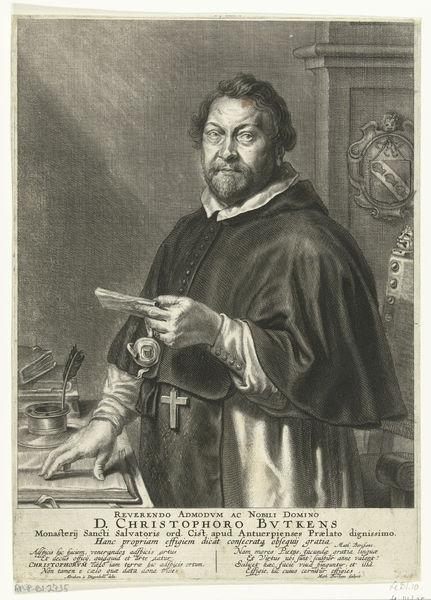
Titel: Portret van Christoph Butkens
Künstler: Mattheus Borrekens
Standort: Amsterdam
Institution: Rijksmuseum
Schlagwörter: cardinal, chair, church, cleric, hands, priest, white, black, collar, dark, face, gray, nose, old, portrait, robe, table, wall, print, feather, hand, man, sun, eyes, light, drawing, paper, buttons, monochrome, beard, cross, quill, lean, letter, human, cape, historical, ink, italian, engraving, coat of arms, crest, rose, book, crucifix, christian, christianity, bible, hold, cabinet, text, clergy, pastor, fat, alb, news, name, portrain, teacher, sheen, inkwell, reverend, christopher, christophoro butkens, christophoro, churchman, referend, quill inkpot, captioned, butkens, bvtkens, reverendo, nobile, snippet, snipping